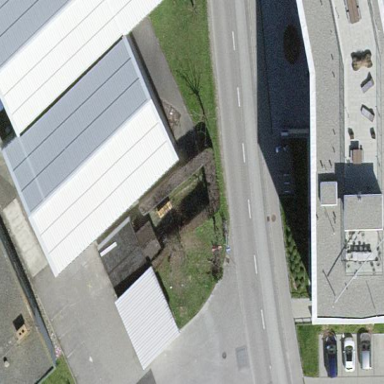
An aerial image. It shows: Industrial building.